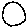
Label: circle